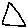
Label: triangle